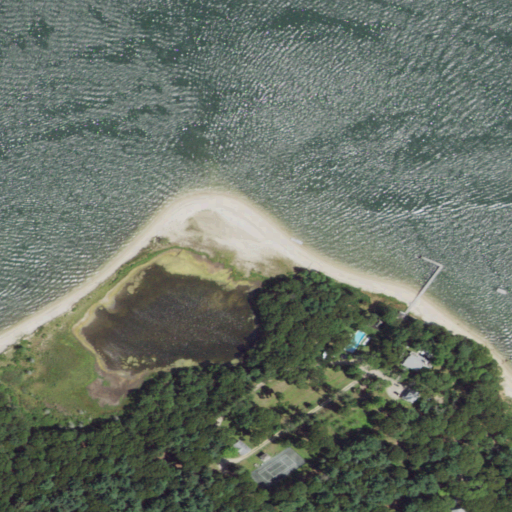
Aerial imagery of cape in New York named Tyndal Point containing open water, barren land, herbaceous wetlands, evergreen forest, deciduous forest, mixed forest, grassland, open development, medium intensity development, and low intensity development